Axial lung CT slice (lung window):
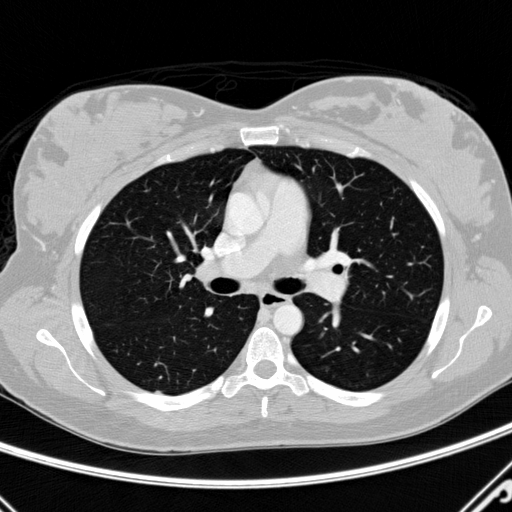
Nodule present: yes
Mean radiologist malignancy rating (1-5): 3